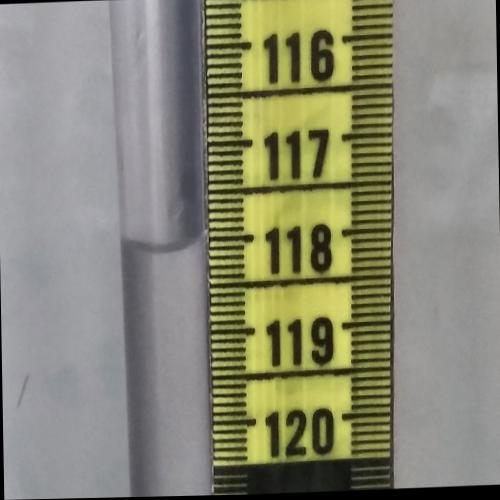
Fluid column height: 118.1 cm